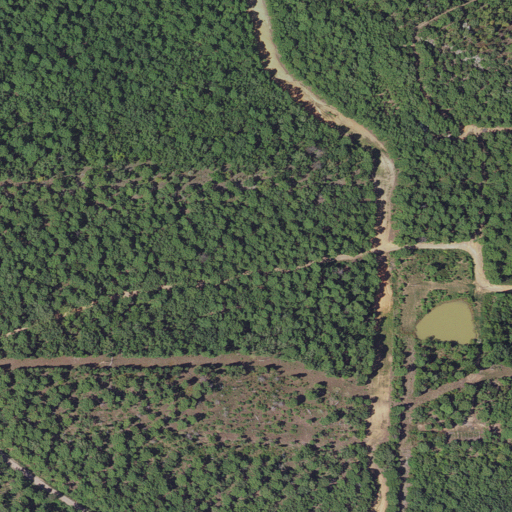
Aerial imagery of gap in Arkansas named Rattlesnake Narrows containing evergreen forest, mixed forest, deciduous forest, open development, low intensity development, high intensity development, and medium intensity development